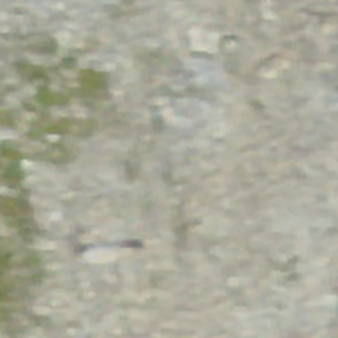
Label: other